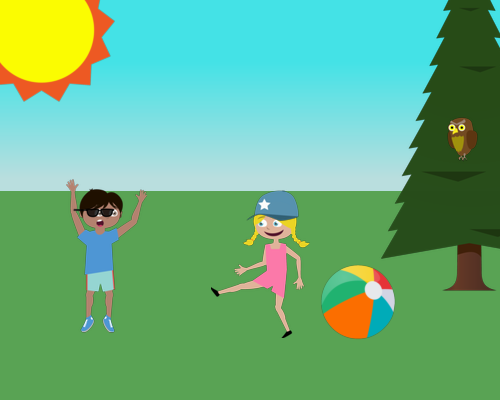
upper left hand corner large sun  below the sun is a surprised boy arms up wearing sunglasses to his right a beach ball on its right is a tree with an owl sits in the midway up in the tree and on left is a smiling girl kicking facing left wearing a blue hat